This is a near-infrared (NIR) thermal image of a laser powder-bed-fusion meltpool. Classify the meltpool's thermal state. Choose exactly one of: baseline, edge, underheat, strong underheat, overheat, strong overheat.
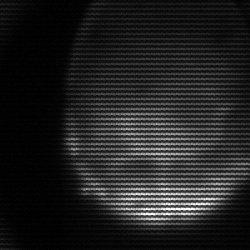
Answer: edge